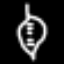
Label: leaf